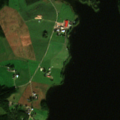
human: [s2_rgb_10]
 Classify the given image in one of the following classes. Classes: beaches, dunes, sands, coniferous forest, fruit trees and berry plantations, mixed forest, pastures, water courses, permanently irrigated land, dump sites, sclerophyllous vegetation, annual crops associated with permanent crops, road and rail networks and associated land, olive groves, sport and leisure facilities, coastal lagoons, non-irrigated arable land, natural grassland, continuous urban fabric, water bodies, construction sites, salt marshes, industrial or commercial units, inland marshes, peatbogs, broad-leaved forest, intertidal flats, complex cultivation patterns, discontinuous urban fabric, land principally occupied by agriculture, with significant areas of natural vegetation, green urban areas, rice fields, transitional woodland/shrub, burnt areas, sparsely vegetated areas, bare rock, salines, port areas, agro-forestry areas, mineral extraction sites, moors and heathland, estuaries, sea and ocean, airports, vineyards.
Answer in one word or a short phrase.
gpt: non-irrigated arable land, land principally occupied by agriculture, with significant areas of natural vegetation, coniferous forest, mixed forest, water bodies